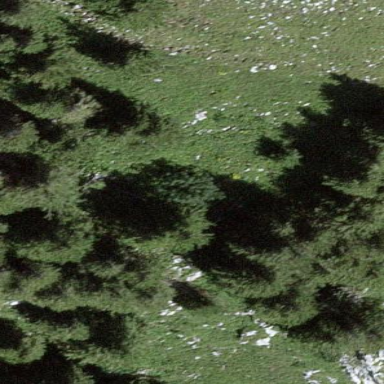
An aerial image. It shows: Forest area.